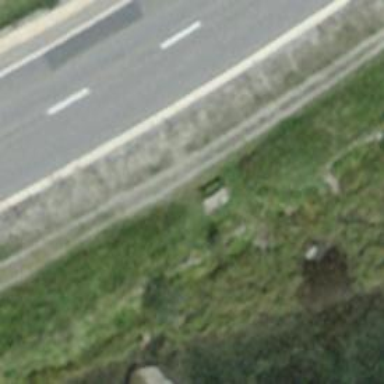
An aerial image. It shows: Bench.